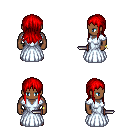
a pixel art fantasy rpg character, male body template, human, dark skin, underdress, metal pants, red unkempt hairstyle, bracelets, brown shoes, dagger, four views (front, back, left, right), 2x2 character sprite sheet, small pixel art, hard edges, no anti-aliasing